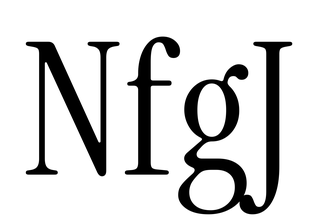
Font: InstrumentSerif-Regular